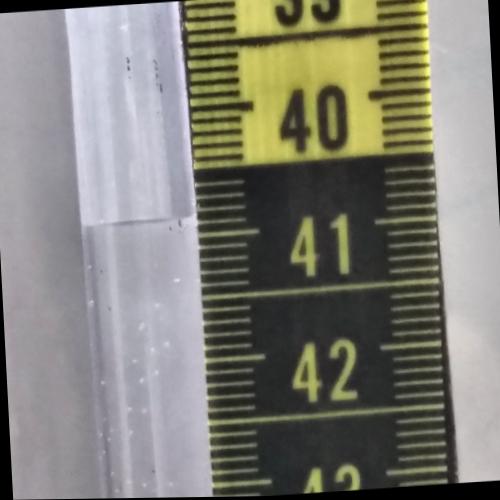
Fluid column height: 40.9 cm